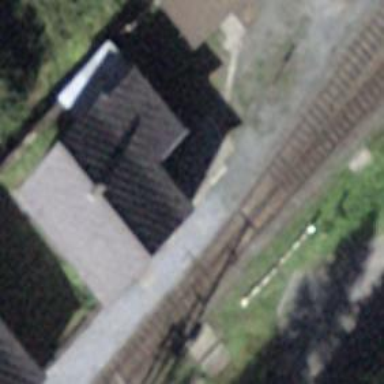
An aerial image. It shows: Railway service station.